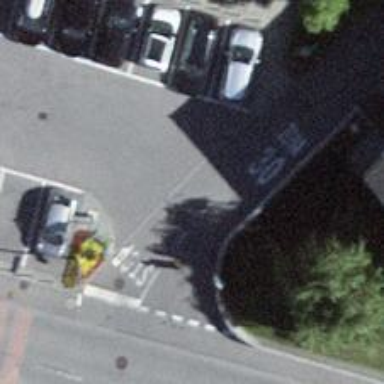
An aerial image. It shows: Parking aisle designated as service road.